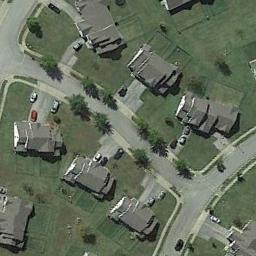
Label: medium_residential